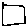
Label: square